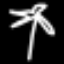
Label: palm tree